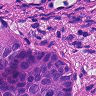
Metastatic tissue present: yes